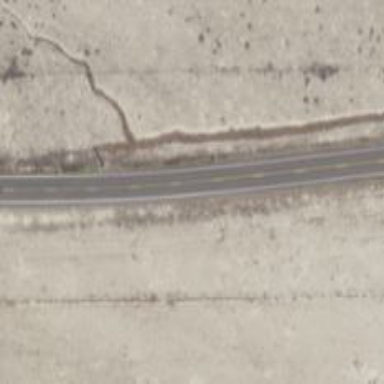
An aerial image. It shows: Primary highway.